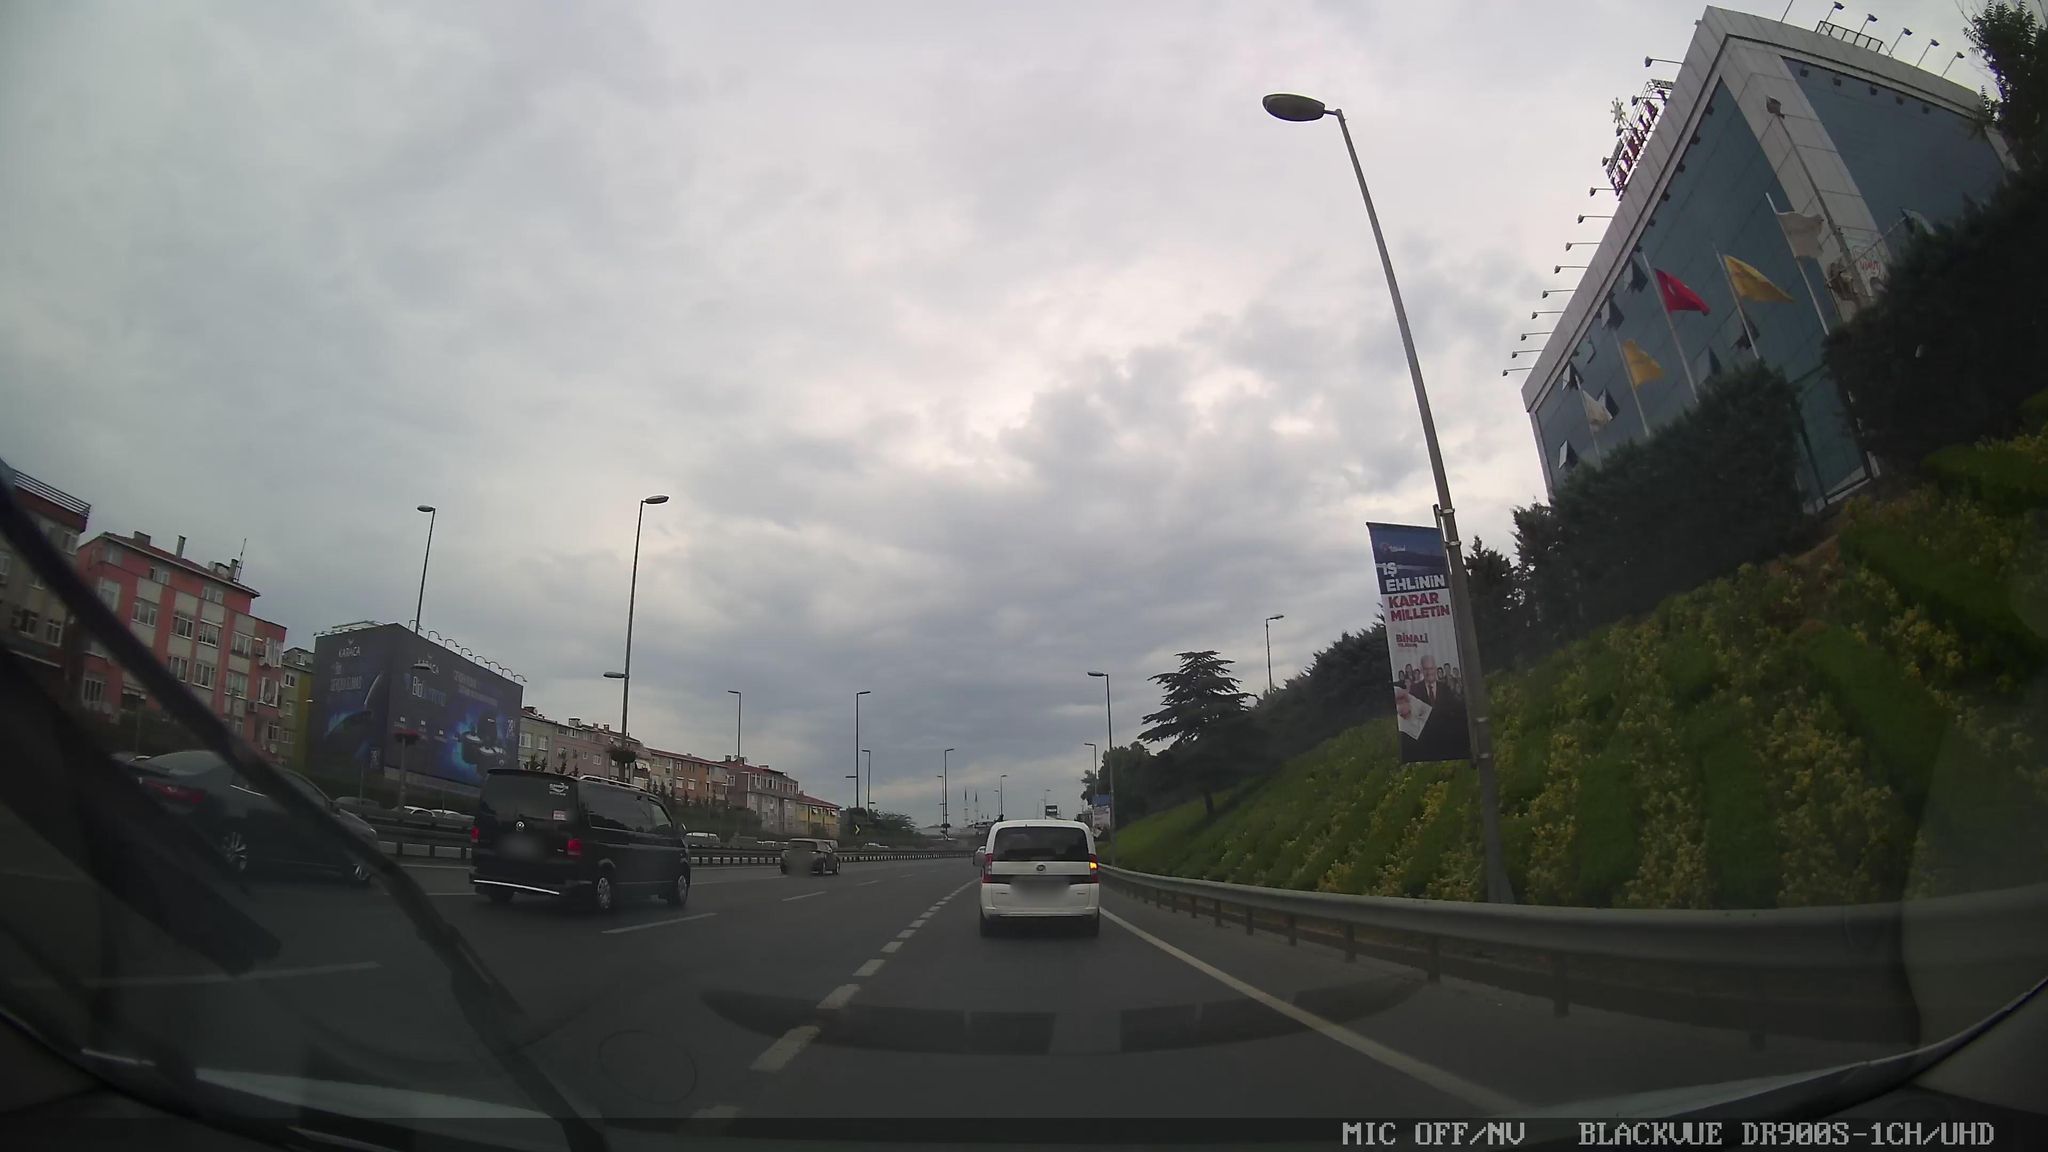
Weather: cloudy
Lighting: day
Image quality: good
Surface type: driving surface
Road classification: trunk
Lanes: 3.0
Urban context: urban centre
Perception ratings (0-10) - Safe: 3.8, Lively: 3.09, Beautiful: 6.36, Boring: 4.71, Depressing: 5.49, Wealthy: 3.84